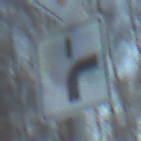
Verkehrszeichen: VerlaufVorfahrtsstrasse8
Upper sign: Vorfahrtsstrasse
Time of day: SunriseSunset
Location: Outdoor (Nature)
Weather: Clear
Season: Winter
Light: Natural